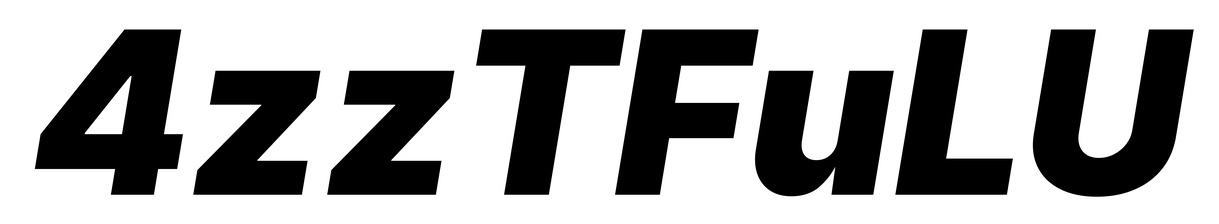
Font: Inter-Italic_Black_Italic